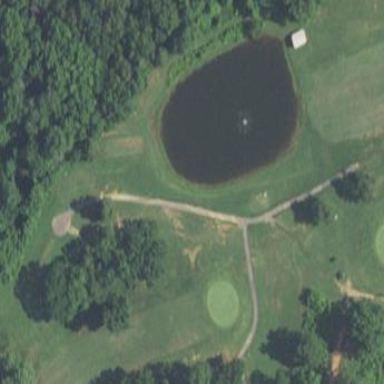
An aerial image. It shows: Water hazard in golf course. The hazard is natural water feature.